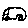
Label: car